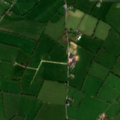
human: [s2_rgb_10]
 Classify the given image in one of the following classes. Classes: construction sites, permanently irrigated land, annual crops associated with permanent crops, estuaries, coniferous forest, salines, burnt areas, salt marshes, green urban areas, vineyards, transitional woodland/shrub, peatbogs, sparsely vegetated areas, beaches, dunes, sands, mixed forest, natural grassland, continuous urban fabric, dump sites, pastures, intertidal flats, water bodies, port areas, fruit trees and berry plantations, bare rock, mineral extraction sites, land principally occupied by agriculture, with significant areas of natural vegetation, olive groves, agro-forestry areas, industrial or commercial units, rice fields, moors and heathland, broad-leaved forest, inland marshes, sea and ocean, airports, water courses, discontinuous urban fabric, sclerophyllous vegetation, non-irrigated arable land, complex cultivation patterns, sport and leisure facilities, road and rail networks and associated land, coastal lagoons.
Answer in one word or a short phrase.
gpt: non-irrigated arable land, pastures